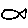
Label: fish